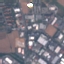
Land use / land cover: Industrial